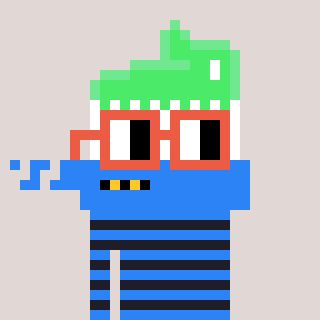
a pixel art character with square orange glasses, a toothbrush-shaped head and a grayscale-colored body on a warm background